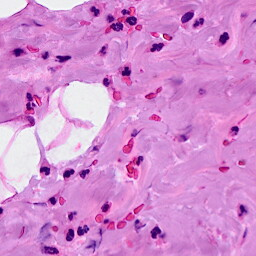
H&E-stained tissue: Breast